Chest X-ray. View position: PA
Patient age: 21
Patient sex: F
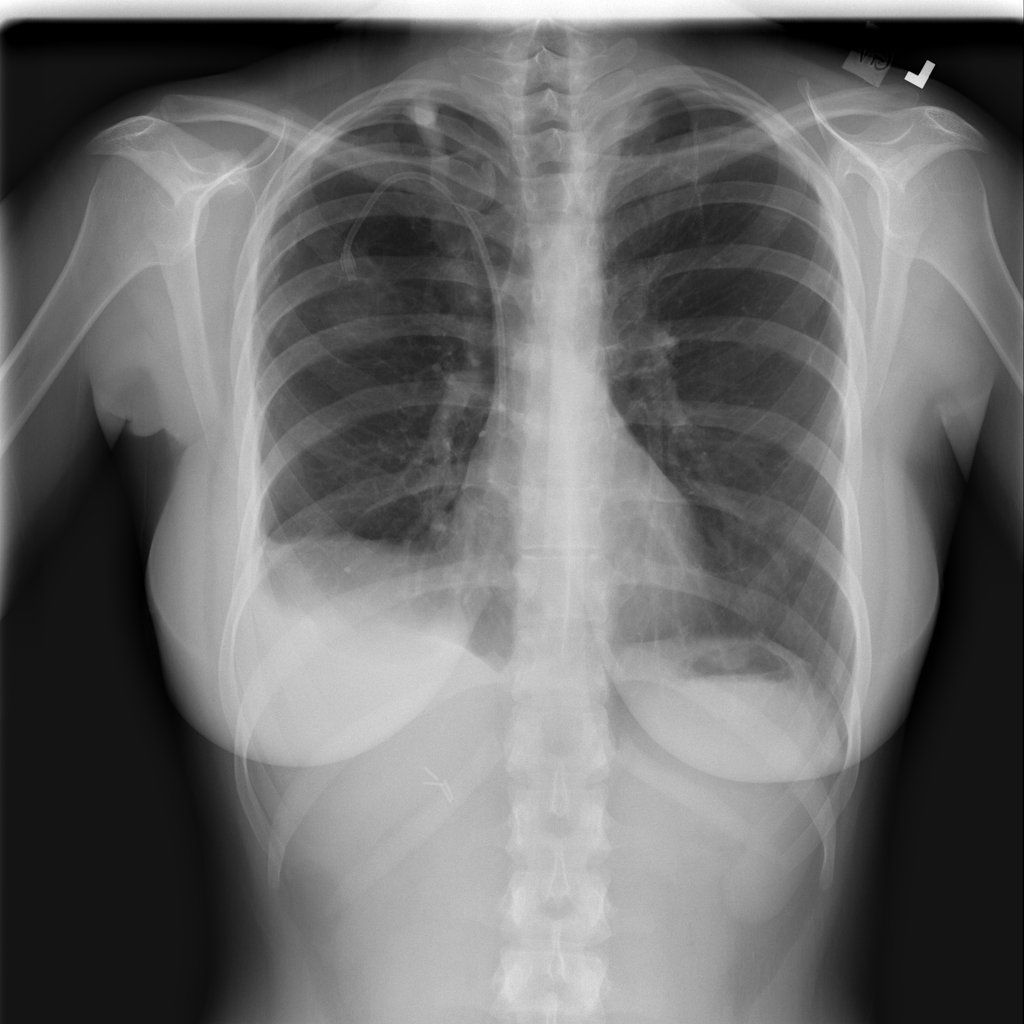
Finding: Pneumothorax